Question: I am writing Selenium test for a dynamic web page. In this piece of the code, I read from an excel sheet and check if the element is present in the given web page. I have marked the important portion of the code with comments labelled as '<< >>'
'''
try {
driver.manage().timeouts().implicitlyWait(0, TimeUnit.MILLISECONDS);
<<//**This works fine, as tested**>>
element = driver.findElement(By.xpath("//span[contains(text(),'"+str.split("\s+")[0].trim()+"')]"));
str1 = element.getText().replace("
", " ").trim();
//check if the param from the sheet does not matche the param grabbed
if (!str1.contentEquals(str))
{
finalassert = false ;
System.out.println("param from sheet does not match");
}
else
{
<<//**This does not work as expected.**>>
element = driver.findElement(By.xpath("//span[contains(text(),'"+str.split("\s+") [0].trim()+"')]/parent::div/following-sibling::div/child::div"));
System.out.println("ELEMENT FOUND: "+element.getText());
element.click();
Thread.sleep(1000);
driver.manage().timeouts().implicitlyWait(10, TimeUnit.MILLISECONDS);
System.out.println(str1);
}
} catch (NoSuchElementException ignored)
{
System.out.println(str);
finalassert = false ;
}
'''
For the sake of example, the element grabbed by 'element = driver.findElement(By.xpath("//span[contains(text(),'"+str.split("\s+")[0].trim()+"')]"));' is a parameter called 'volume' The dynamically generated code for this would look like:
'''
<div class="x-form-label" id="ext-element-304" style="width: 50% !important;">
<span id="ext-element-305">Volume</span>
</div>
'''
My aim is to click the input box, which is right next to it (horizontally opposite). The dynamically generated code for the same would look like:
'''
<div class="x-unsized x-field-input" id="ext-input-98">
<<//**This is what I would like to click**>>
<input class="x-input-el x-form-field x-input-number" type="number" id="ext-element-937" step="1" name="a0" readonly="true" tabindex="1"/>
<div class="x-clear-icon" id="ext-element-939"/></div>
<div class="x-field-mask" style="display: none !important;" id="ext-element-938"/></div>
</div>
'''
I am using xpath axes here to do my job. The code 'element = driver.findElement(By.xpath("//span[contains(text(),'"+str.split("\s+")[0].trim()+"')]/parent::div/following-sibling::div/child::div"));'works most of the time but fails often. is there a better way of doing this?
To give a better understanding of the relation between my '<span>' and '<div>' element, I include the dynamically generated HTML here: ('"ext-element-305"' is 'Volume'&& 'id="ext-input-115"' is the desired element to be clicked relatively traversing from 'Volume')
'''
<html debug="true">
<head id="ext-element-1">
<script src="chrome-extension://bmagokdooijbeehmkpknfglimnifench/googleChrome.js"/>
<body id="ext-element-3" class="x-desktop x-windows x-chrome x-landscape" style="width: 100% !important; height: 100% !important;">
<div class="x-container x-sized x-size-monitored x-paint-monitored" id="ext-viewport" style="width: 100% !important; height: 100% !important;">
<div class="x-body" id="ext-element-4">
<div class="x-container x-panel x-sized x-select-overlay x-floating x-item-hidden" id="ext-panel-3" style="width: 18em !important; height: 109px !important; left: 131px !important; top: 112px !important; z-index: 12 !important; display: none !important;">
<div class="x-mask x-sized x-floating x-paint-monitored x-size-monitored x-item-hidden" id="ext-mask-6" style="top: 0px !important; left: 0px !important; right: 0px !important; bottom: 0px !important; z-index: 11 !important; display: none !important;">
<div class="x-mask x-has-message x-sized x-floating x-paint-monitored x-size-monitored x-item-hidden" id="ext-loadmask-4" style="top: 0px !important; left: 0px !important; right: 0px !important; bottom: 0px !important; z-index: 8 !important; display: none !important;">
<div class="x-container x-unsized x-sheet-action x-item-hidden x-floating" id="ext-actionsheet-1" style="left: 0px !important; right: 0px !important; bottom: 0px !important; display: none !important; width: 300px !important; z-index: 100 !important;">
<div class="x-mask x-sized x-floating x-paint-monitored x-size-monitored x-item-hidden" id="ext-mask-3" style="top: 0px !important; left: 0px !important; right: 0px !important; bottom: 0px !important; display: none !important; z-index: 99 !important;">
<div class="x-inner x-layout-card" id="ext-element-2">
<div class="x-container x-tabpanel x-fullscreen x-layout-card-item x-sized" id="Main">
<div class="x-dock x-dock-vertical x-sized" id="ext-element-85">
<div class="x-container x-toolbar-dark x-toolbar x-item-hidden x-dock-item x-docked-top x-sized" id="ext-toolbar-2" style="height: 15mm !important; min-height: 2.6em !important; display: none !important;">
<div class="x-dock-body" id="ext-element-86">
<div class="x-dock x-dock-horizontal x-sized" id="ext-element-184">
<div class="x-dock-body" id="ext-element-185">
<div class="x-dock x-dock-vertical x-sized" id="ext-element-195">
<div class="x-container x-toolbar-dark x-toolbar x-item-hidden x-stretched x-dock-item x-docked-top" id="ext-toolbar-4" style="min-height: 2.6em !important; display: none !important;">
<div class="x-dock-body" id="ext-element-196">
<div class="x-inner x-layout-card" id="ext-element-78">
<div class="x-container x-nested-list x-layout-card-item x-sized" id="ext-Navigation-1">
<div class="x-dock x-dock-vertical x-sized" id="ext-element-96">
<div class="x-container x-toolbar-dark x-toolbar x-item-hidden x-paint-monitored x-navigation-bar x-dock-item x-docked-top x-sized" id="ext-titlebar-1" style="height: 15mm !important; display: none !important;">
<div class="x-dock-body" id="ext-element-97">
<div class="x-dock x-dock-horizontal x-sized" id="ext-element-126">
<div class="x-container x-item-hidden x-nested-list x-dock-item x-docked-left x-sized" id="ext-StoredMethodsTree-1" style="width: 300px !important; display: none !important;">
<div class="x-dock-body" id="ext-element-127">
<div class="x-dock x-dock-vertical x-sized" id="ext-element-140">
<div class="x-container x-toolbar-light x-toolbar x-item-hidden x-dock-item x-docked-top x-sized" id="ext-StoredMethodsToolBar-1" style="height: 47px !important; min-height: 2.6em !important; display: none !important;">
<div class="x-dock-body" id="ext-element-141">
<div class="x-dock x-dock-horizontal x-sized" id="ext-element-160">
<div class="x-container x-item-hidden x-nested-list x-dock-item x-docked-left x-sized" id="ext-StorageTree-1" style="width: 300px !important; display: none !important;">
<div class="x-dock-body" id="ext-element-161">
<div class="x-dock x-dock-vertical x-sized" id="ext-element-173">
<div class="x-container x-toolbar-light x-toolbar x-item-hidden x-dock-item x-docked-top x-sized" id="ext-StorageToolBar-1" style="height: 47px !important; min-height: 2.6em !important; display: none !important;">
<div class="x-container x-toolbar x-toolbar-dark x-dock-item x-docked-top x-sized" id="ext-SampleToolBar-1" style="min-height: 2.6em !important; height: 15mm !important;">
<div class="x-body" id="ext-element-1065">
<div class="x-center" id="ext-element-1066">
<div class="x-inner x-toolbar-inner x-horizontal x-align-center x-pack-start x-layout-box" id="ext-element-1063">
<div class="x-button x-iconalign-center x-button-plain x-layout-box-item x-stretched" id="ext-button-31">
<div class="x-button x-iconalign-center x-button-plain x-layout-box-item x-stretched" id="ext-button-32">
<div class="x-layout-box-item x-flexed x-stretched" id="ext-spacer-7" style="-webkit-box-flex: 1;"/>
<div class="x-button x-iconalign-center x-button-plain x-layout-box-item x-stretched" id="ext-button-33">
<div class="x-button x-iconalign-center x-button-plain x-layout-box-item x-stretched" id="ext-button-34">
<div class="x-button x-iconalign-center x-button-plain x-layout-box-item x-stretched" id="ext-button-35">
<div class="x-button-plain x-button x-iconalign-center x-layout-box-item x-stretched" id="ext-DeleteFileActionsButton-1">
<div class="x-button x-iconalign-center x-button-plain x-layout-box-item x-stretched" id="ext-button-36">
</div>
</div>
</div>
<div class="x-dock-body" id="ext-element-174">
<div class="x-inner x-layout-card" id="ext-element-87">
<div class="x-container x-dataview-normal x-dataview x-dataview-ungrouped x-dataview-inlineblock x-layout-card-item x-sized x-item-hidden x-paint-monitored" id="ext-IconList-1" style="margin: 10% auto !important; height: 100% !important; display: none !important;">
<div class="x-container x-panel x-layout-card-item x-sized" id="ext-Sample-1">
<div class="x-dock x-dock-horizontal x-sized" id="ext-element-1039">
<form class="x-container x-form x-dock-item x-docked-left x-sized" id="ext-ViewBarContainer-1" style="width: 70px !important;">
<div class="x-body" id="ext-element-1038">
<div class="x-container x-toolbar x-toolbar-dark rotate x-paint-monitored x-sized x-floating" id="ext-SampleViewBar-1" style="width: 718px !important; height: 70px !important; min-height: 2.6em !important; top: 718px !important; z-index: 2 !important;">
<div class="x-inner x-toolbar-inner x-horizontal x-align-center x-pack-start x-layout-box" id="ext-element-1037" style="padding: 0px !important;">
<div class="x-button-normal x-button x-layout-box-item x-flexed x-button-pressing x-sized" id="ext-button-25" style="-webkit-box-flex: 1; height: 66px !important; background-image: url('http://profectus/NanoSenchaTouch2.1.1%20(Sprint%2032%2022-05-14)/app/resources/images/viewbar_table.png'); background-size: 100%;">
<div class="x-button-normal x-button x-layout-box-item x-flexed x-button-pressing x-sized" id="ext-button-26" style="-webkit-box-flex: 1; height: 66px !important; background-image: url('http://profectus/NanoSenchaTouch2.1.1%20(Sprint%2032%2022-05-14)/app/resources/images/viewbar_graph.png'); background-size: 100%;">
<div class="x-button-normal x-button x-layout-box-item x-flexed x-button-pressing x-sized" id="ext-button-27" style="-webkit-box-flex: 1; height: 66px !important; background-image: url('http://profectus/NanoSenchaTouch2.1.1%20(Sprint%2032%2022-05-14)/app/resources/images/viewbar_result.png'); background-size: 100%;">
<div class="x-button-normal x-button x-layout-box-item x-flexed x-button-pressing x-sized" id="ext-button-28" style="-webkit-box-flex: 1.5; height: 66px !important; background-image: url('http://profectus/NanoSenchaTouch2.1.1%20(Sprint%2032%2022-05-14)/app/resources/images/viewbar_parameters.png'); background-size: 100%;">
</div>
<div class="x-paint-monitor overflowchange"/>
</div>
<div class="x-inner x-form-inner x-horizontal x-align-end x-pack-start x-layout-box" id="ext-element-1035"/>
</div>
<div class="x-anchor" style="display: none;" id="ext-element-1036"/>
</form>
<div class="x-dock-body" id="ext-element-1040">
<div class="x-dock x-dock-vertical x-sized" id="ext-element-1059">
<div class="x-dock-body" id="ext-element-1060">
<div class="x-dock x-dock-horizontal x-sized" id="ext-element-1061">
<div class="x-container x-panel x-dock-item x-docked-left x-sized" id="ext-ParametersPanel-1" style="width: 300px !important;">
<div class="x-inner x-panel-inner x-layout-card" id="ext-element-377">
<form class="x-container x-panel x-paint-monitored x-layout-card-item x-sized" id="ext-KineticsParameters-1">
<div class="x-dock x-dock-vertical x-sized" id="ext-element-375">
<div class="x-dock-body" id="ext-element-376">
<div class="x-body x-scroll-view" id="ext-element-368">
<div class="x-scroll-bar-grid-wrapper" id="ext-element-367">
<div id="ext-element-369" class="x-scroll-container x-translatable-container x-size-monitored x-paint-monitored">
<div class="x-inner x-panel-inner x-translatable x-size-monitored x-paint-monitored x-scroll-scroller" id="ext-element-295">
<div class="x-container x-field-text x-field x-item-disabled x-label-align-left x-field-labeled x-item-hidden x-form-label-nowrap" id="ext-MethodField-1" style="display: none !important;">
<div class="x-container x-field-select x-field x-label-align-left x-form-label-nowrap x-field-labeled" id="ext-VolumeField-1">
<div class="x-form-label" id="ext-element-304" style="width: 50% !important;">
<span id="ext-element-305">Volume</span>
</div>
<div class="x-component-outer" id="ext-element-303">
</div>
<div class="x-container x-field-select x-field x-label-align-left x-form-label-nowrap x-field-labeled x-item-hidden" id="ext-PathlengthField-1" style="display: none !important;">
<div class="x-container x-field x-label-align-left x-toggle-field x-form-label-nowrap x-field-labeled x-item-hidden" id="ext-HeatTo37-1" tabindex="1" style="display: none !important;">
<div class="x-container x-field-number x-field x-label-align-left x-form-label-nowrap x-field-labeled x-field-clearable" id="ext-WavelengthField-1">
<div class="x-form-label" id="ext-element-320" style="width: 50% !important;">
<div class="x-component-outer" id="ext-element-319">
</div>
<div class="x-unsized x-button-plain x-button x-iconalign-right" id="ext-AddFieldsButton-1">
<div class="x-container x-field-number x-field x-label-align-left x-form-label-nowrap x-field-labeled x-field-clearable" id="ext-MinMaxNumberField-1">
<div class="x-container x-field-number x-field x-label-align-left x-form-label-nowrap x-field-labeled x-field-clearable" id="ext-MinMaxNumberField-2">
<div class="x-container x-field-number x-field x-label-align-left x-form-label-nowrap x-field-labeled x-field-clearable" id="ext-MinMaxNumberField-3">
<div class="x-container x-field-select x-field x-label-align-left x-form-label-nowrap x-field-labeled x-item-hidden" id="ext-ConcentrationUnitsField-1" style="display: none !important;">
<div class="x-container x-field-select x-field x-label-align-left x-form-label-nowrap x-field-labeled" id="ext-ReactionConstantField-1">
<div class="x-container x-field-text x-field x-label-align-left x-field-labeled x-form-label-nowrap x-empty" id="ext-textfield-1">
<div class="x-form-label" id="ext-element-359" style="width: 30% !important;">
<span id="ext-element-360">Curve Fit</span>
</div>
<div class="x-component-outer" id="ext-element-358">
</div>
<div class="x-unsized x-label" id="ext-label-5" style="color: rgb(128, 128, 128); margin: 4pt !important;">
<div class="x-size-monitors overflowchanged">
<div class="x-paint-monitor overflowchange"/>
</div>
<div class="x-size-monitors overflowchanged">
<div class="x-paint-monitor overflowchange"/>
</div>
</div>
</div>
<div class="x-container x-toolbar x-stretched x-toolbar-light x-dock-item x-docked-bottom" id="ext-toolbar-5" style="min-height: 2.6em !important;">
</div>
<div class="x-anchor" style="display: none;" id="ext-element-296"/>
<div class="x-paint-monitor overflowchange"/>
</form>
</div>
<div class="x-anchor" style="display: none;" id="ext-element-378"/>
</div>
<div class="x-dock-body" id="ext-element-1062">
<div class="x-inner x-panel-inner x-vertical x-align-stretch x-pack-start x-layout-box" id="ext-element-379">
<div class="x-container x-layout-box-item x-flexed x-sized" id="ext-container-14" style="-webkit-box-flex: 1;">
<div class="x-inner x-horizontal x-align-stretch x-pack-end x-layout-box" id="ext-element-381">
<div class="x-container x-panel x-layout-box-item x-flexed x-sized" id="ext-SampleGraph-1" style="-webkit-box-flex: 1;">
<div class="x-inner x-panel-inner x-layout-fit x-stretched" id="ext-element-382">
<div class="x-container x-draw-component x-size-monitored x-paint-monitored x-layout-fit-item x-sized" id="ext-Graph-2">
<div class="x-inner" id="ext-element-994">
<div class="x-chart-watermark" style="display: none; right: 10px; bottom: 48px;" id="ext-element-1076"/>
<div style="position: absolute; z-index: 0; left: 61px !important; top: 10px !important; width: 859px !important; height: 276px !important;" id="ext-Graph-2-main">
<div style="position: absolute; z-index: 4; left: 61px !important; top: 10px !important; width: 859px !important; height: 276px !important;" id="ext-Graph-2-overlay-surface">
<div style="width: 100%; height: 100%; position: relative;" id="ext-element-997">
<canvas class="x-surface" id="ext-element-998" height="276" width="859" style="left: 0px; height: 276px; width: 859px;"/>
</div>
</div>
<div style="position: absolute; z-index: 2; left: 61px !important; top: 10px !important; width: 859px !important; height: 276px !important;" id="ext-Graph-2-series-surface">
<div style="position: absolute; z-index: 3; left: 10px !important; top: 0px !important; width: 51px !important; height: 334px !important;" id="ext-Graph-2-ext-chart-axis-numeric-3">
<div style="position: absolute; z-index: 3; left: 0px !important; top: 286px !important; width: 930px !important; height: 38px !important;" id="ext-Graph-2-ext-chart-axis-numeric-4">
<div class="x-container x-toolbar-dark x-toolbar x-stretched x-floating" id="ext-toolbar-9" style="min-height: 2.6em !important; z-index: 5 !important; right: 10px !important; top: 10px !important; background: none;">
</div>
<div class="x-size-monitors overflowchanged">
<div class="x-paint-monitor overflowchange"/>
</div>
</div>
<div class="x-anchor" style="display: none;" id="ext-element-383"/>
</div>
<div class="x-container x-panel x-layout-box-item x-flexed x-sized" id="ext-SampleResults-1" style="max-width: 300px !important; -webkit-box-flex: 1;">
<div class="x-inner x-panel-inner x-layout-fit x-stretched" id="ext-element-415">
<form class="x-container x-panel x-paint-monitored x-layout-fit-item x-sized" id="ext-KineticsResults-1">
<div class="x-body x-scroll-view" id="ext-element-975">
<div class="x-scroll-bar-grid-wrapper" id="ext-element-974">
<div id="ext-element-976" class="x-scroll-container x-size-monitored x-paint-monitored">
<div class="x-inner x-panel-inner x-size-monitored x-paint-monitored x-scroll-scroller" id="ext-element-934" style="-webkit-transform: translate3d(0px, 0px, 0px);">
<div class="x-container x-field-number x-field x-label-align-left x-field-labeled x-form-label-nowrap x-empty" id="ext-FixedDigitsField-65">
<div class="x-form-label" id="ext-element-940" style="width: 50% !important; background-color: rgb(247, 247, 247);">
<span id="ext-element-941">A0 (10 mm path)</span>
</div>
<div class="x-component-outer" id="ext-element-936">
<div class="x-unsized x-field-input" id="ext-input-98">
<input class="x-input-el x-form-field x-input-number" type="number" id="ext-element-937" step="1" name="a0" readonly="true" tabindex="1"/>
<div class="x-clear-icon" id="ext-element-939"/>
<div class="x-field-mask" style="display: none !important;" id="ext-element-938"/>
</div>
</div>
</div>
<div class="x-container x-field-number x-field x-label-align-left x-field-labeled x-form-label-nowrap x-empty" id="ext-FixedDigitsField-66">
<div class="x-form-label" id="ext-element-946" style="width: 50% !important; background-color: rgb(247, 247, 247);">
<div class="x-component-outer" id="ext-element-942">
</div>
<div class="x-container x-field-number x-field x-label-align-left x-field-labeled x-form-label-nowrap x-empty" id="ext-FixedDigitsField-67">
<div class="x-container x-field-number x-field x-label-align-left x-field-labeled x-form-label-nowrap x-empty" id="ext-FixedDigitsField-68">
<div class="x-container x-field-number x-field x-label-align-left x-field-labeled x-form-label-nowrap x-empty" id="ext-FixedDigitsField-69">
<div class="x-container x-field-number x-field x-label-align-left x-field-labeled x-form-label-nowrap x-empty" id="ext-FixedDigitsField-70">
<div class="x-size-monitors overflowchanged">
<div class="x-paint-monitor overflowchange"/>
</div>
<div class="x-size-monitors overflowchanged">
<div class="x-paint-monitor overflowchange"/>
</div>
</div>
<div class="x-anchor" style="display: none;" id="ext-element-935"/>
<div class="x-paint-monitor overflowchange"/>
</form>
</div>
<div class="x-anchor" style="display: none;" id="ext-element-416"/>
</div>
</div>
</div>
<div class="x-container x-list x-paint-monitored x-layout-box-item x-flexed x-sized" id="ext-SampleTable-1" style="-webkit-box-flex: 1;">
<div class="x-container x-panel x-item-hidden x-layout-box-item x-flexed x-sized" id="SampleValues" style="display: none !important; -webkit-box-flex: 1;">
</div>
</div>
</div>
</div>
<div class="x-container x-panel x-dock-item x-docked-bottom x-sized" id="ext-SampleDetails-1" style="height: 50px !important;">
</div>
</div>
</div>
<div class="x-anchor" style="display: none;" id="ext-element-380"/>
</div>
</div>
</div>
</div>
</div>
</div>
</div>
</div>
</div>
</div>
</div>
</div>
</div>
<div class="x-container x-panel x-layout-card-item x-sized x-item-hidden" id="Preferences" style="display: none !important;">
<div class="x-container x-panel x-layout-card-item x-sized x-item-hidden" id="Help" style="display: none !important;">
</div>
</div>
</div>
</div>
<div class="x-container x-toolbar-dark x-toolbar x-dock-item x-docked-right x-sized x-item-hidden" id="ext-toolbar-3" style="width: 60px !important; min-height: 2.6em !important; border-width: 0px !important; display: none !important; background: none;">
</div>
</div>
<div class="x-container x-tabbar x-tabbar-dark x-item-hidden x-stretched x-dock-item x-docked-bottom" id="ext-tabbar-1" style="min-height: 2.6em !important; display: none !important;">
</div>
</div>
</div>
</div>
<div class="x-size-monitors overflowchanged">
<div class="x-paint-monitor overflowchange"/>
</div>
<div id="ext-element-394" style="overflow: hidden; position: relative; float: left; width: 0px; height: 0px;">
<iframe style="visibility: hidden !important; width: 0px !important; height: 0px !important; position: absolute !important; border: 0px !important;"/>
</body>
</html>
'''
The 'element = driver.findElement(By.xpath("//span[contains(text(),'volume')]/following::input[1]));' does not solve the situation as it is not exactly the following input according to the DOM structure. Please refer to a sample diagram to show the GUI location of the element I want to select:

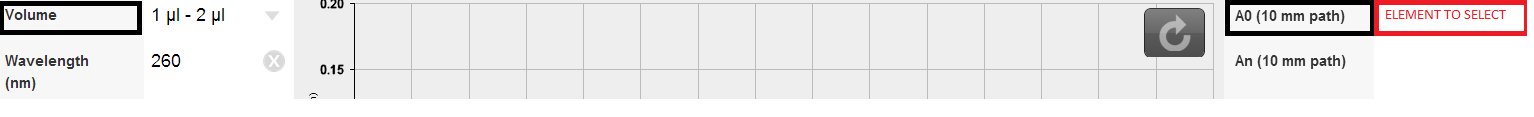
Answer: >
To select the input (ignoring any 'div' structure) elements you can use:
'''
//span[contains(text(),'Volume')]/following::input
'''
That step will select select zero or more 'input' elements that follow the 'span' selected in the first location step. If you want only the input, use:
'''
//span[contains(text(),'Volume')]/following::input[1]
'''